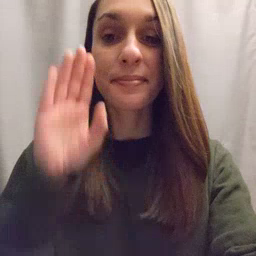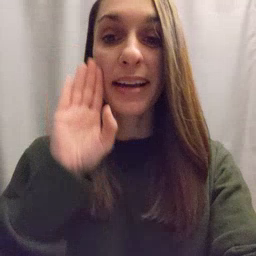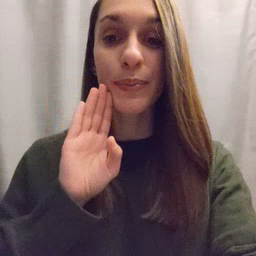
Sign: brown